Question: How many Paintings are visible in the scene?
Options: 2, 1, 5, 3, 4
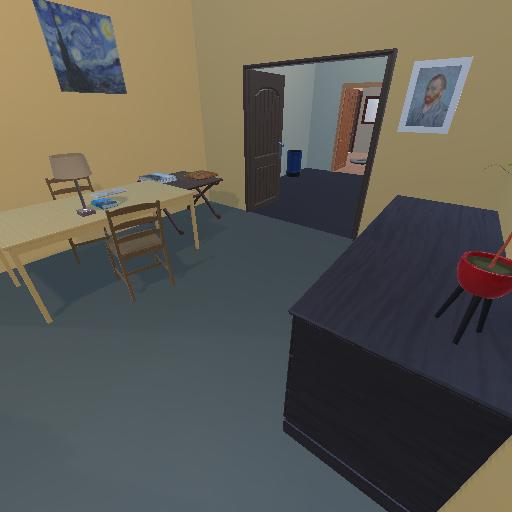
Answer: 2